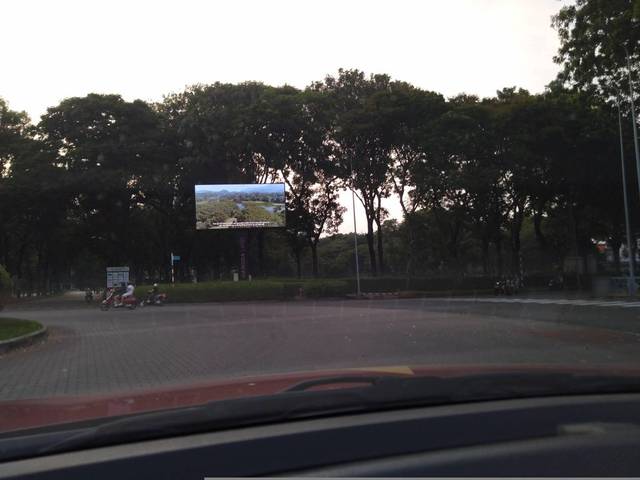
Region: Vietnam
Coordinates: 10.804, 106.619